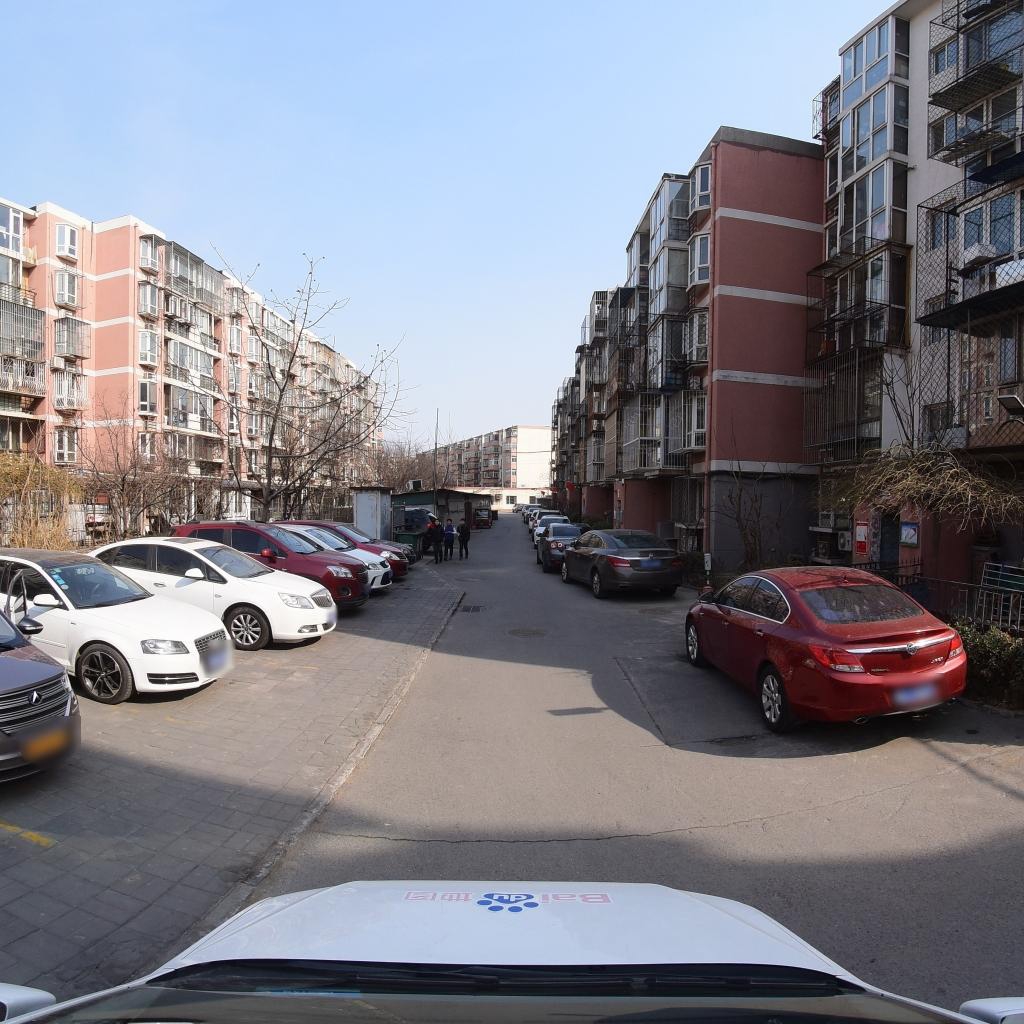
Region: Fengtai
Road damage annotations: transverse crack, longitudinal crack, manhole cover, transverse crack